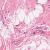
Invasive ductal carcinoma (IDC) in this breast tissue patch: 0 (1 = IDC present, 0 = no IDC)